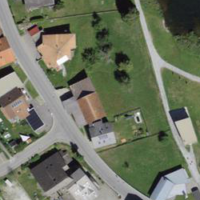
EUNIS habitat code: 54
Species observed at this site:
Lysimachia vulgaris
Ficus carica
Filipendula ulmaria